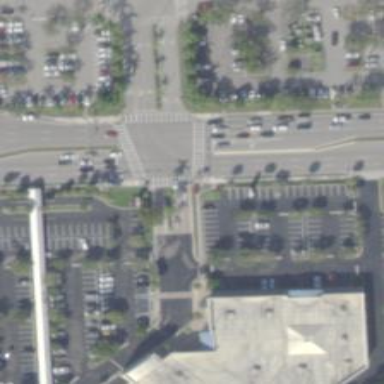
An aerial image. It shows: Primary highway with separate asphalt sidewalks.